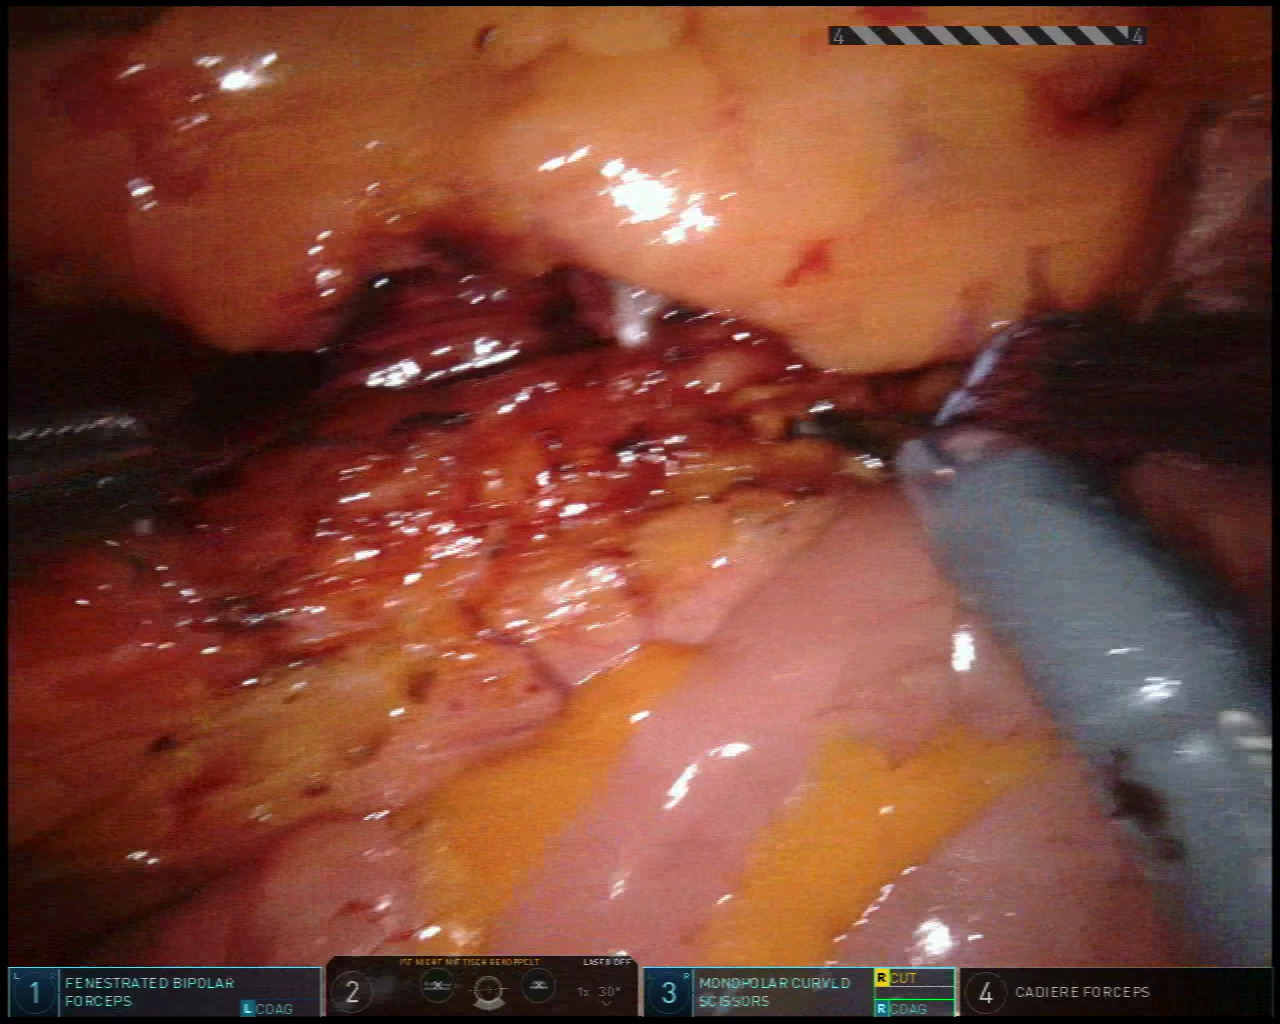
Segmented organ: small_intestine
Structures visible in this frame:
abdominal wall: no
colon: no
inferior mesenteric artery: no
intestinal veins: no
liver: no
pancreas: no
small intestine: yes
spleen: no
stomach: no
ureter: no
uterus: no
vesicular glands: no